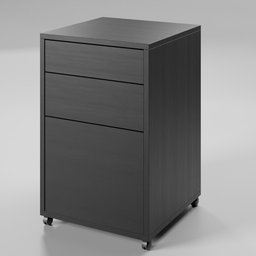
Label: furniture